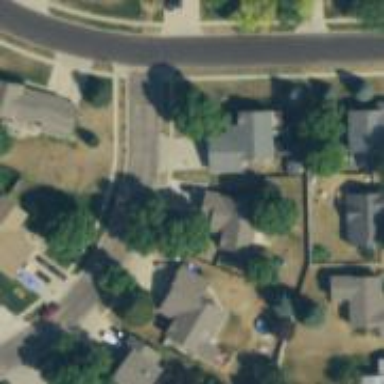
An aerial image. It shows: Neighborhood.